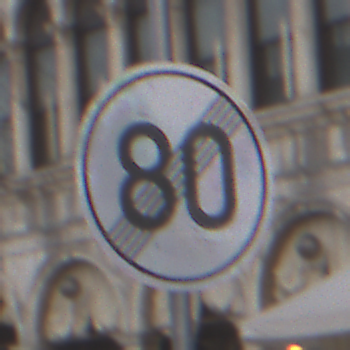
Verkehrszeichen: EndeGeschwindigkeit80
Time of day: SunriseSunset
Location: Outdoor (Urban)
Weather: PartlyCloudy
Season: NotSpecified
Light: Natural